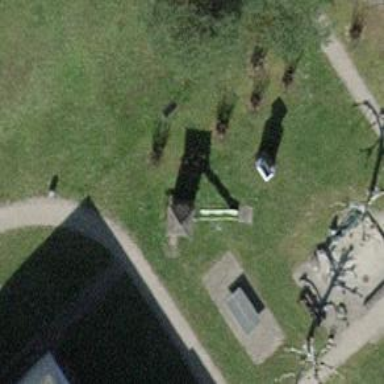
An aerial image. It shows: Playground with slide.